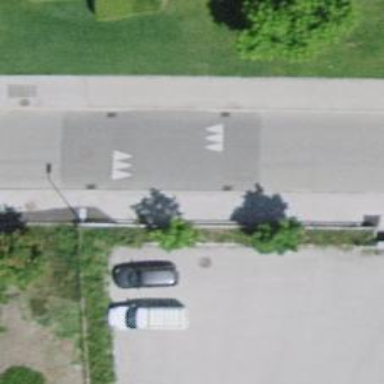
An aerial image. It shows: Traffic calming table.